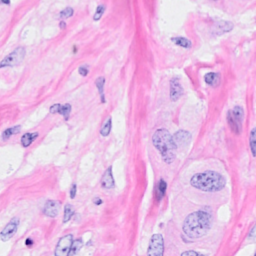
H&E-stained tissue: Breast